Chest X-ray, PA view. Patient: 67 years old, sex F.
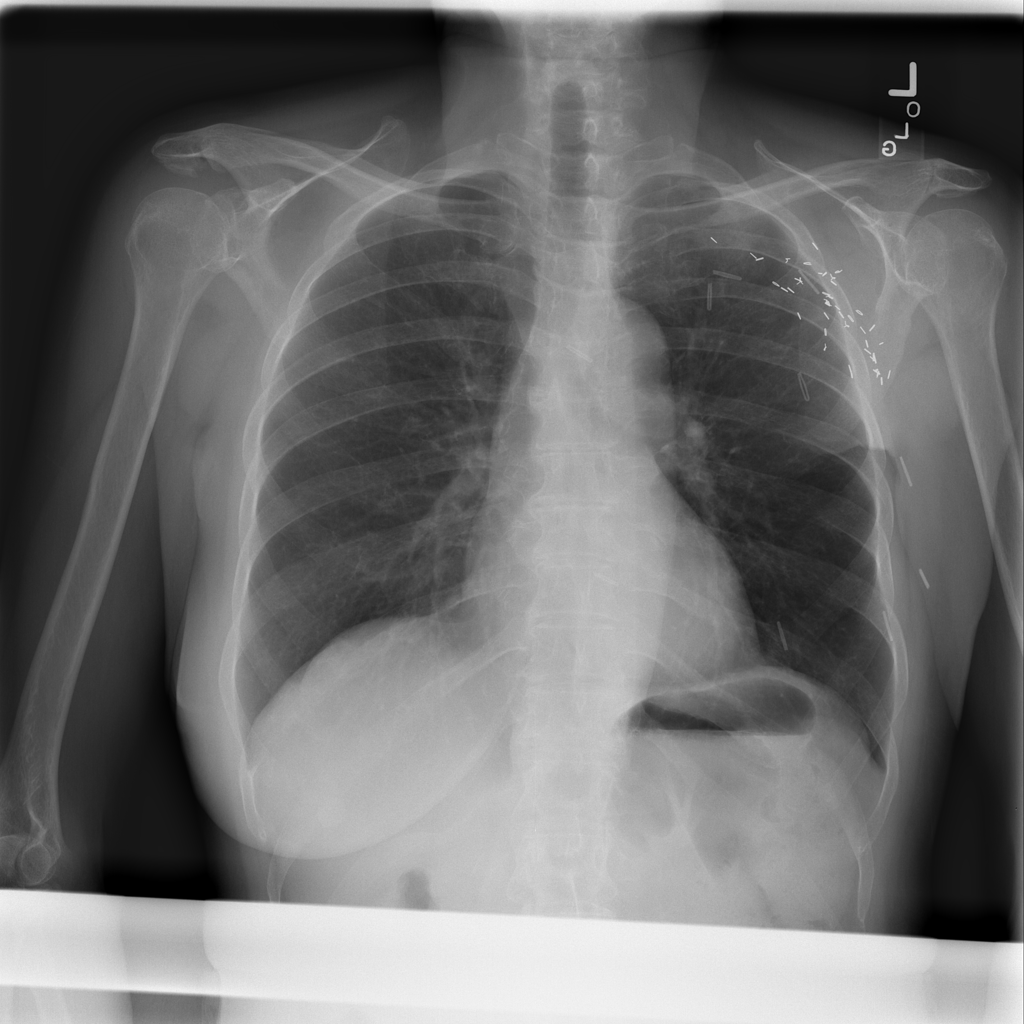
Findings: Pneumonia